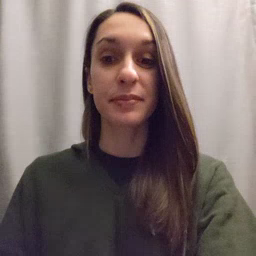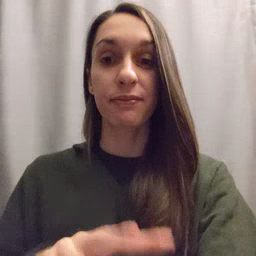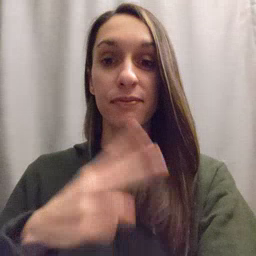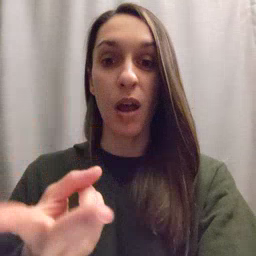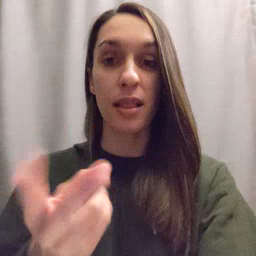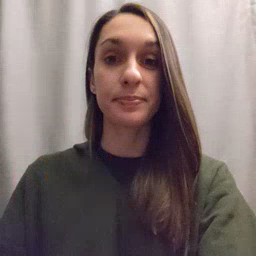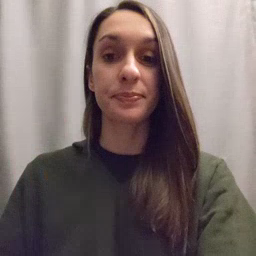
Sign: fall